Question: I am trying to make a 'dropdown' menu style of which its a div. When a button will be pressed the div will appear at a position exactly underneath it.
Here is an example from google's translator:

This is a div and its positioned exactly underneath the button, using left and right.
How can you do this without specifying exactly the left and right because I can't know the screen size of the user. Also this has to be cross browser.
This is what I currently have:
<URL>
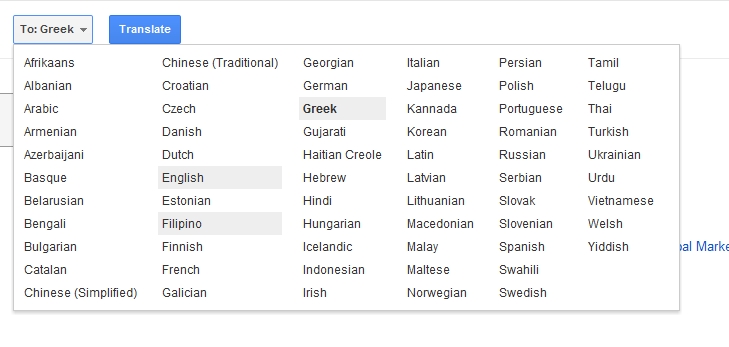
Answer: You could do something like this:
'''
$(document).ready( function() {
// So that we don't have jQuery search every time.
var $button = $("button");
// Button's left offset, relative to the document.
var buttonLeft = $button.offset().left;
// Button's right offset, relative to the document.
var buttonTop = $button.offset().top;
// innerHeight() includes CSS padding.
var buttonHeight = $button.innerHeight();
// Finally, set the div's left and top CSS attributes.
$("div").css("left", buttonLeft + "px");
$("div").css("top", buttonTop + buttonHeight + "px");
});
$('button').on('click', function () {
// I changed this to toggle() so that it hides again if clicking twice ;-)
$('div').toggle();
});
'''
Basically now it's making use of the button's positioning information so you never have to set it on the div. This should help, but unfortunately cross-browser support isn't necessarily this simple.
I also changed the CSS around a little in your example to better illustrate what we're doing, see updated version below for the full thing:
<URL>
Links to relevant jQuery function documentation:
- <URL>